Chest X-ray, PA view. Patient: 77 years old, sex F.
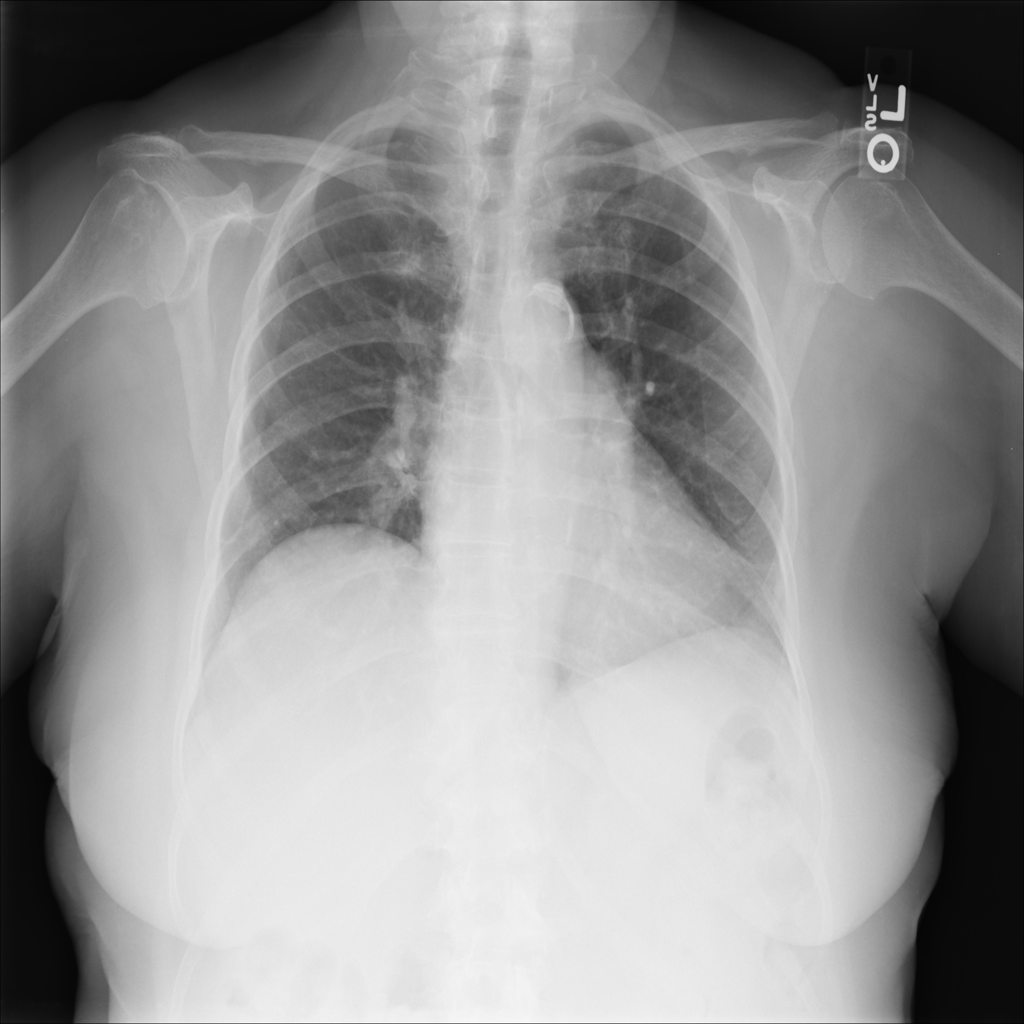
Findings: No Finding